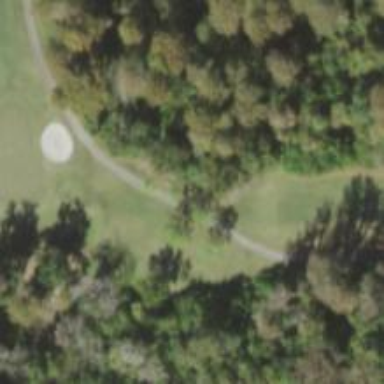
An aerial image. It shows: Service road designated as golf cart path.